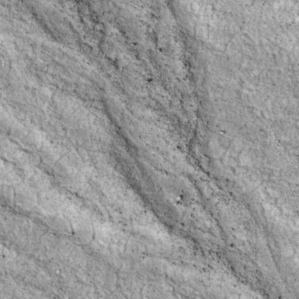
Label: non_frost